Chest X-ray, AP view. Patient: 77 years old, sex M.
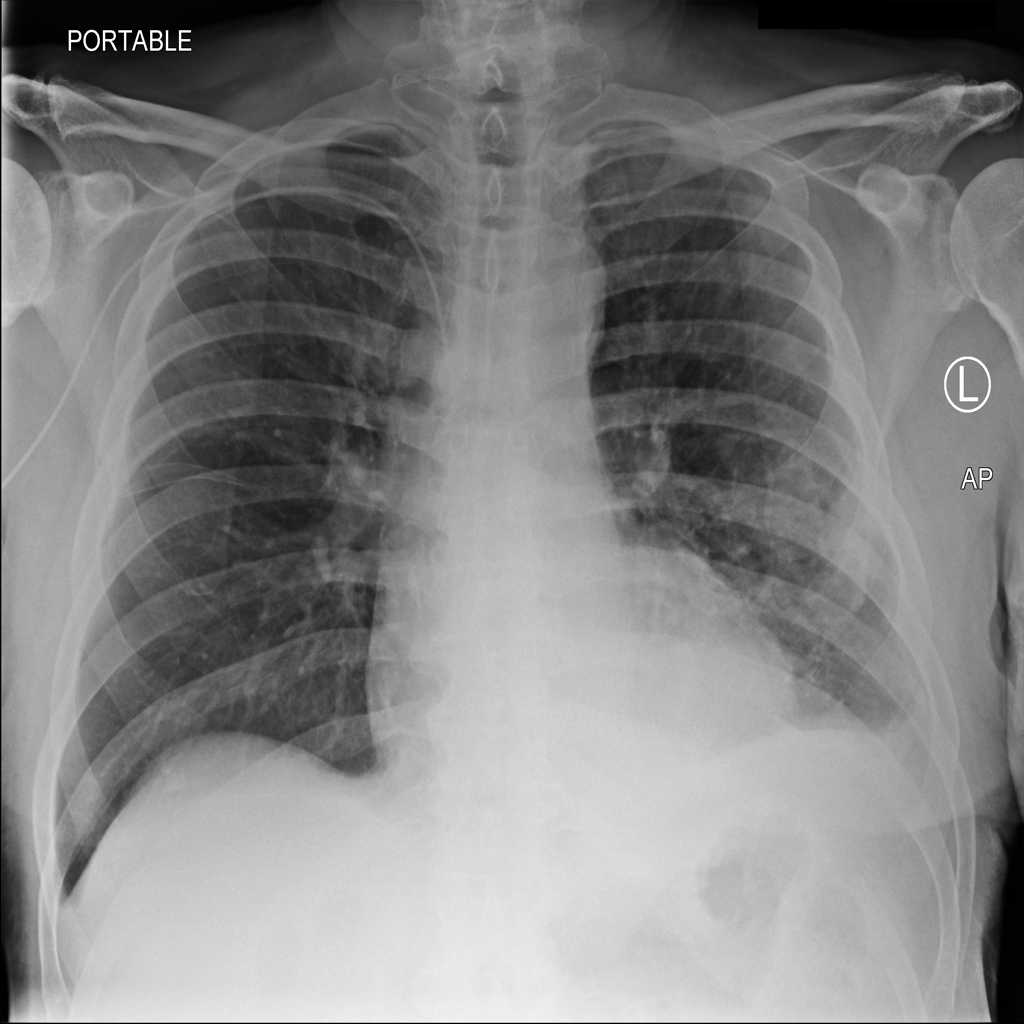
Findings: Pleural_Thickening